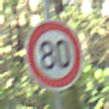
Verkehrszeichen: Geschwindigkeit80
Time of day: Midday
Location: Outdoor (Nature)
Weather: Clear
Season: NotSpecified
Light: Natural